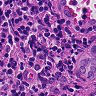
Metastatic tissue present: no